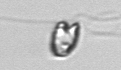
Label: flagellate_morphotype1